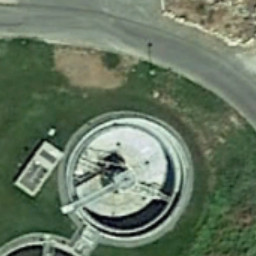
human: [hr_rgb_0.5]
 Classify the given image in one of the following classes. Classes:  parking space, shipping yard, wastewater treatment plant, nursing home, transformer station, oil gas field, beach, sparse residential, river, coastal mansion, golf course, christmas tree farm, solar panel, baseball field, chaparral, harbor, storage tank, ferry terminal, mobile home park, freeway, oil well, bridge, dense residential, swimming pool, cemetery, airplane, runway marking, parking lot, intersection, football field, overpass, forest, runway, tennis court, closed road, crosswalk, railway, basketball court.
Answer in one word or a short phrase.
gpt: wastewater treatment plant